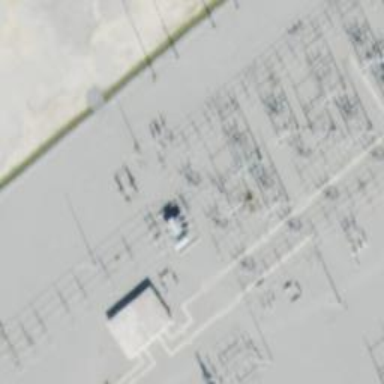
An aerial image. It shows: Switch used for power control.